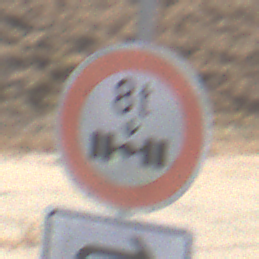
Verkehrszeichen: TatsaechlicheAchslast
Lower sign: RichtungsangabeDurchPfeile5
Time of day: Midday
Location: Outdoor (RoadRail)
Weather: Clear
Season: Summer
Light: Natural